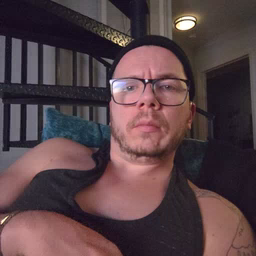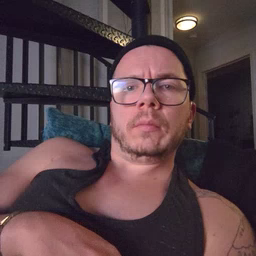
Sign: find